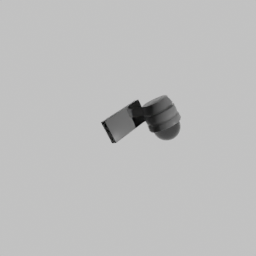
Label: electronics